Question: I have a table like this on my website

each time I click on a cell the background is changing and the unique id is stored in an array.
What kind of structure should i use in my database to store everyone is disponibility, one table with a field "name" (name of the user) and a different field for every hour (11*7 = 77 field + name field) ? or there is better solution.
I want to know when 5 users have the same disponibility
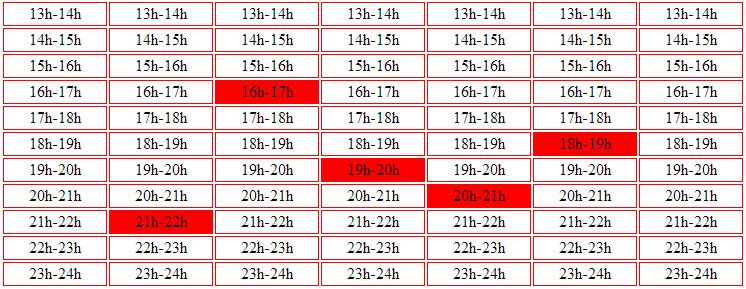
Answer: If I understood you correct you don't need to save all the hours, therefore there is no need of 77 columns.
I think it would be easier to maintain database of two tables:
Users:
'| ID | NAME |'
Disponibility:
'| ID | DAY | HOUR | USERID |'
And you should save just the marked hours